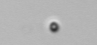
Label: nanoplankton_mix